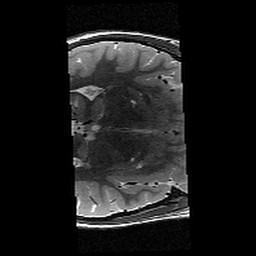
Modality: T2w
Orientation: axial
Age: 13
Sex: female
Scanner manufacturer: siemens
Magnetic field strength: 3 T
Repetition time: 9.23 s
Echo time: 0.067 s